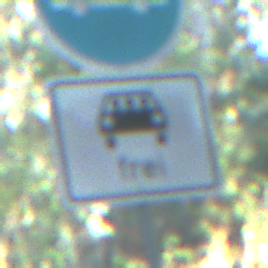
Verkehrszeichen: MehrfachbesetzePersonenkraftwagenFrei
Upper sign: Busssonderstreifen
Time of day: MorningAfternoon
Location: Outdoor (Nature)
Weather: Clear
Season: NotSpecified
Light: Natural